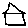
Label: house